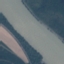
Label: River